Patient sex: M
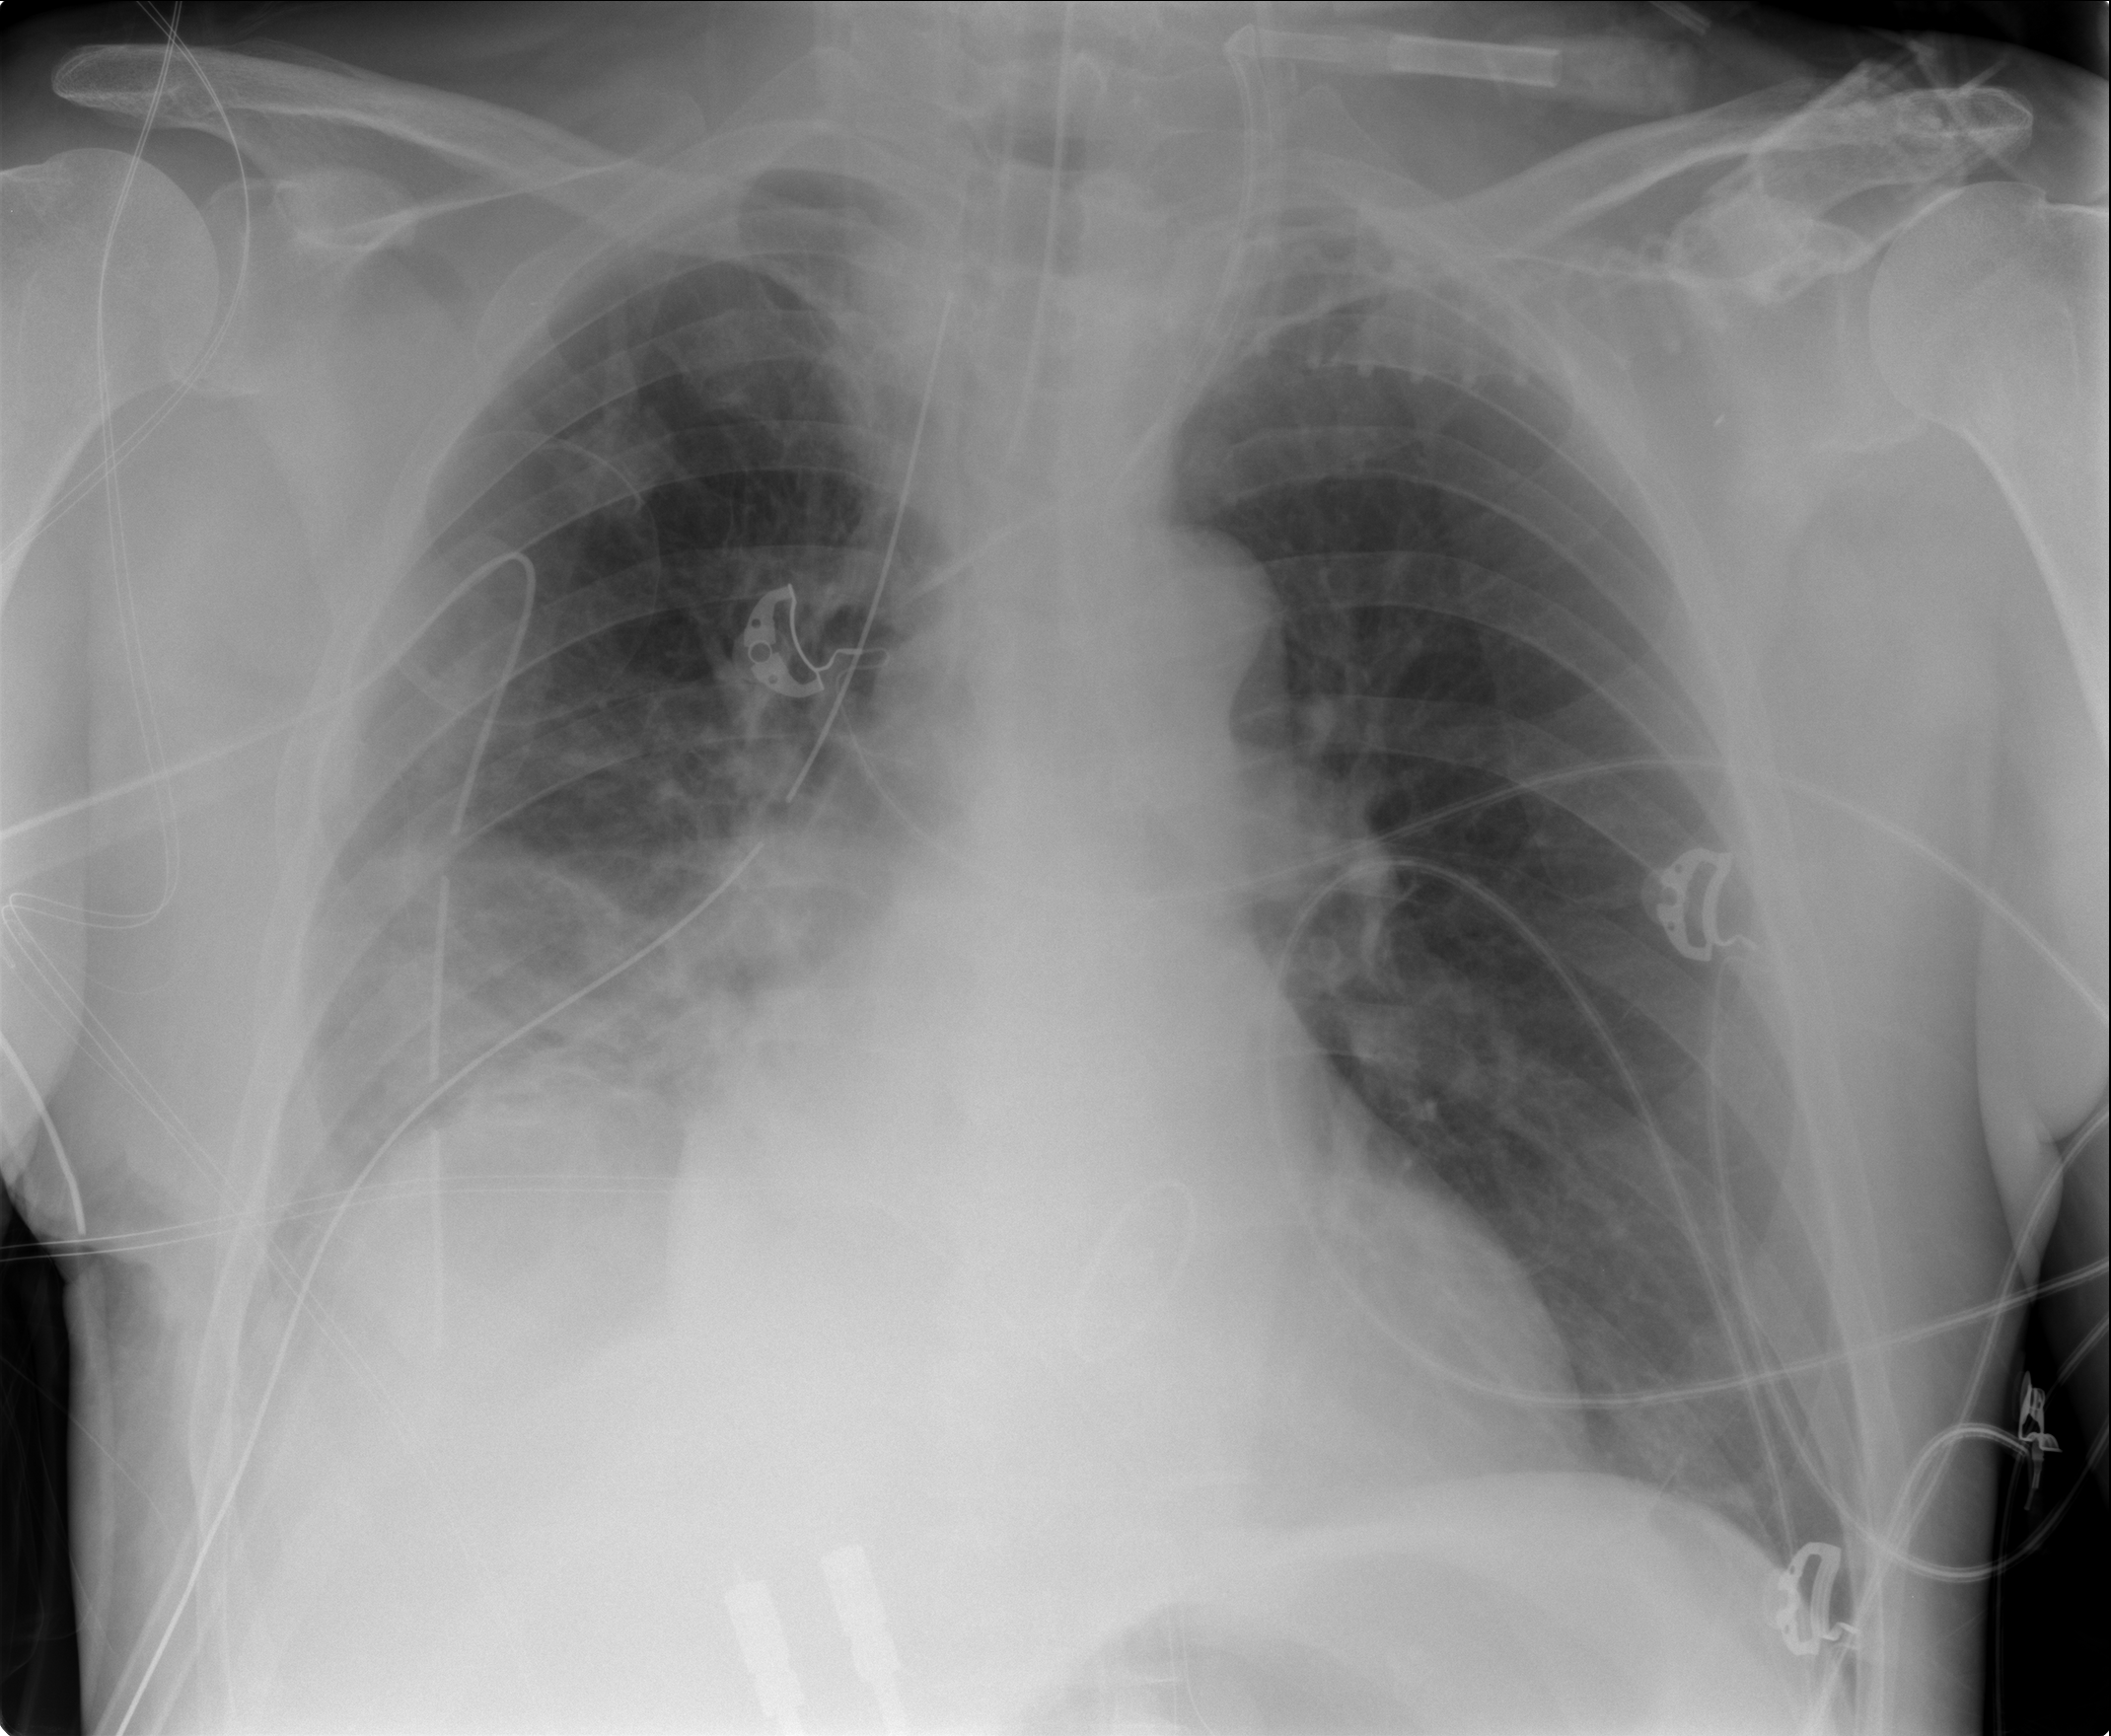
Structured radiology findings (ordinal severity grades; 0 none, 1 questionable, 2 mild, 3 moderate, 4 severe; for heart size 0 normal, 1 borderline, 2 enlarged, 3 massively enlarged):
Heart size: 2
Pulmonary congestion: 2
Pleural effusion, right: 2
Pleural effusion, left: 0
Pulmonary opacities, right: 2
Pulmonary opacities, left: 0
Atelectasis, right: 3
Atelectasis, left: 1